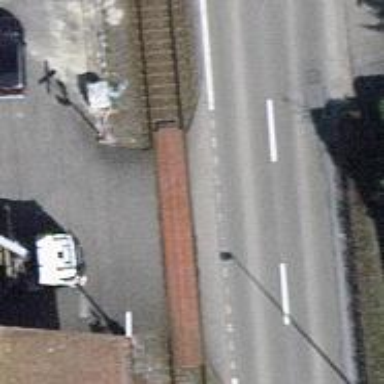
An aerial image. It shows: Railway level crossing.